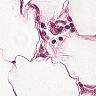
Metastatic tissue present: no